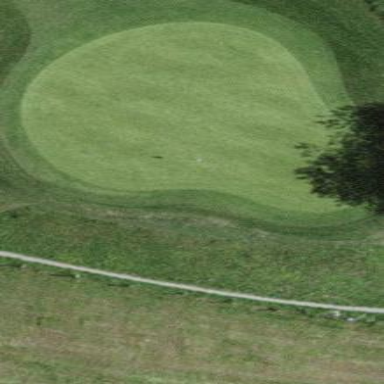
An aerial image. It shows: Golf green.